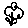
Label: flower